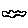
Label: cloud